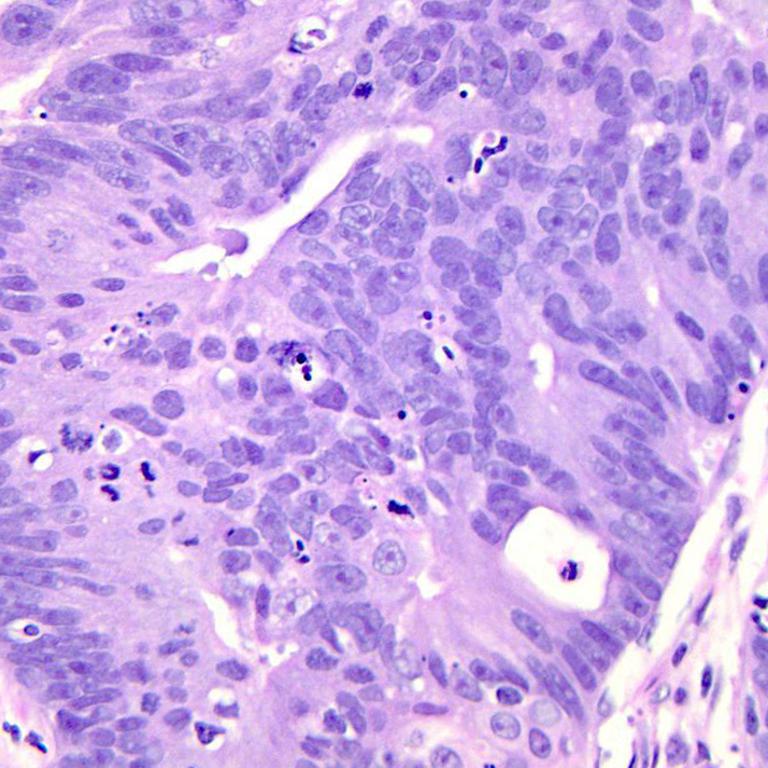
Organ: colon
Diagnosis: adenocarcinomas